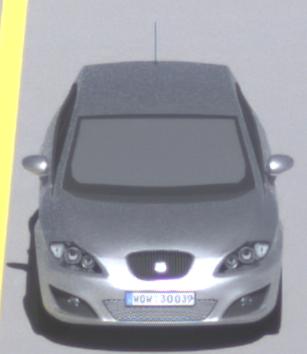
Make: SEAT
Model: Leon 1.4
Detailed model: Leon (1P)
Model produced from: 2009/04
Model produced until: 2010/08
Doors: 5
Color: white
Road condition: dry road
Daytime: morning or afternoon
Contrast: high contrast